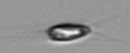
Label: Chrysochromulina